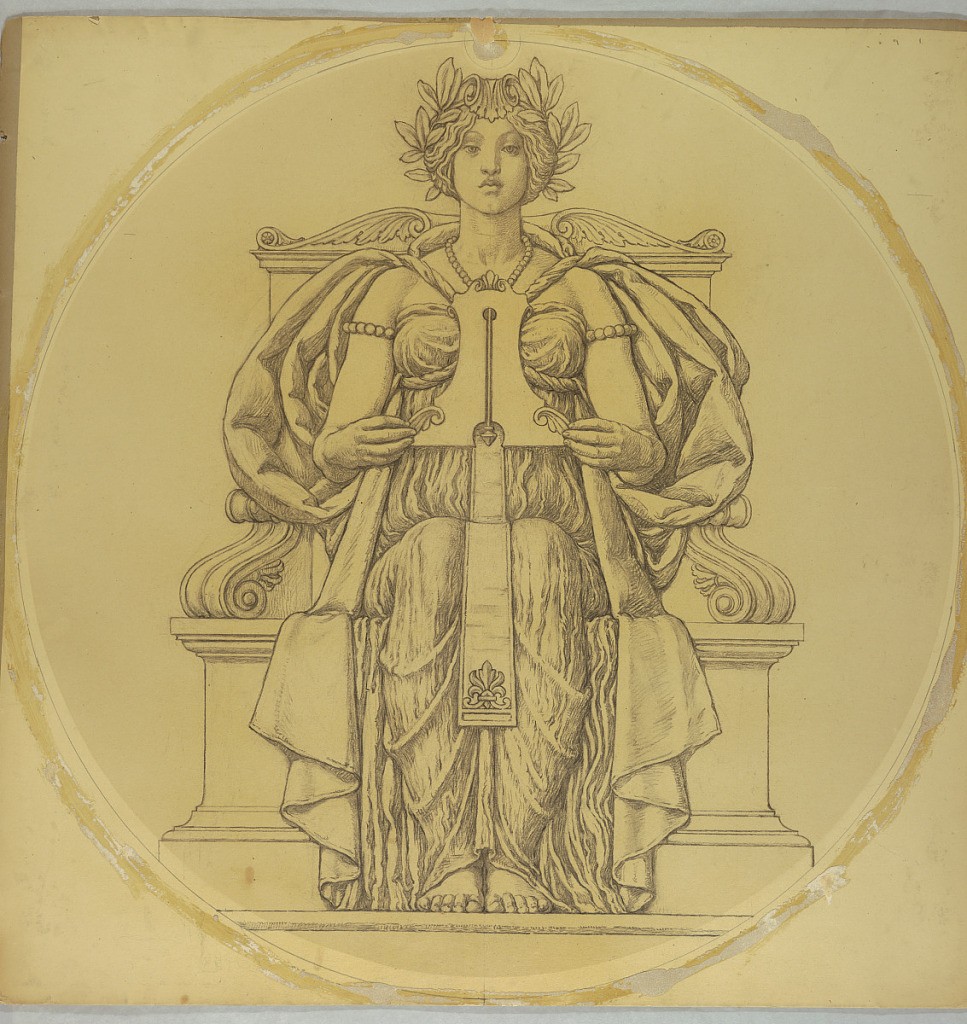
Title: Study for "Rectitude," Lunette in Hudson County Courthouse, Jersey City, NJ
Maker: Kenyon Cox, American, 1856–1919
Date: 1910
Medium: Charcoal and graphite on off-white wove paper, laid down
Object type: Drawing
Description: Seated allegorical female figure, facing frontally, representing Rectitude. The figure is crowned in a laurel wreath.